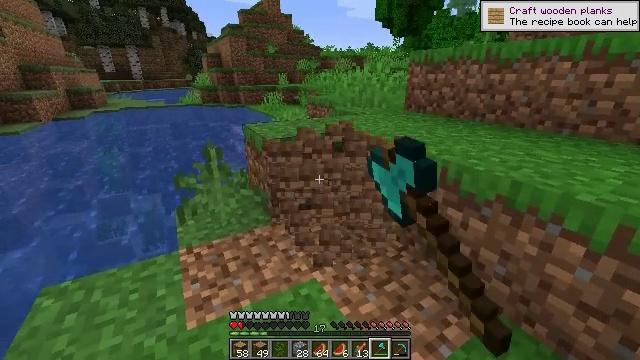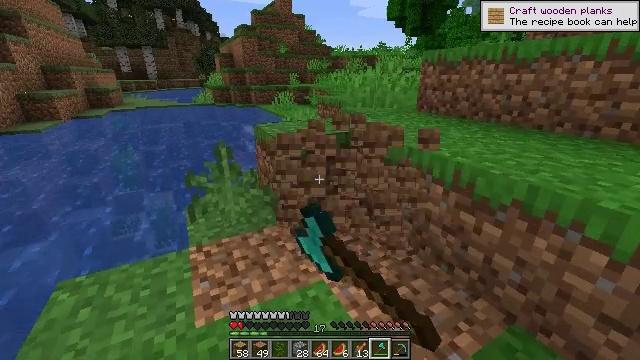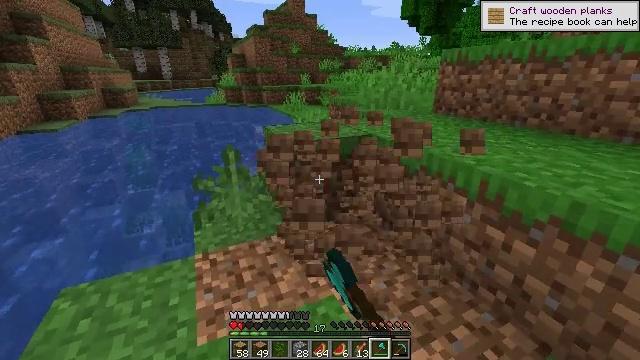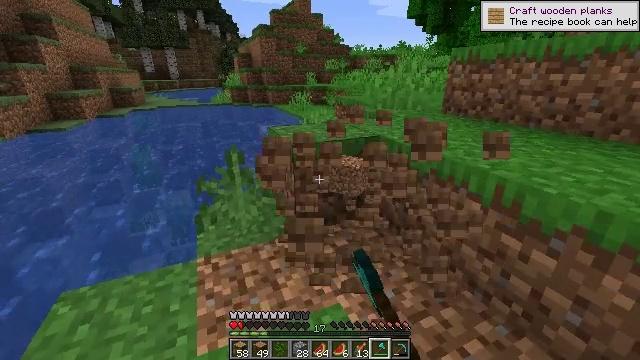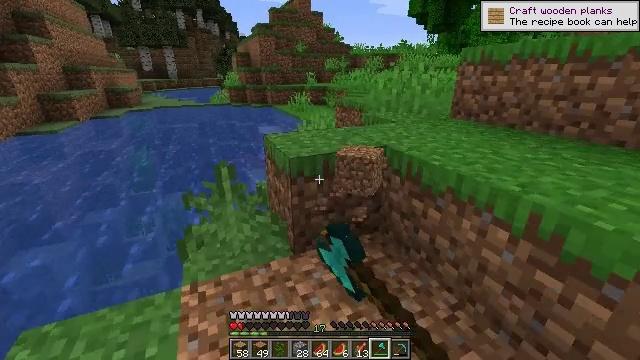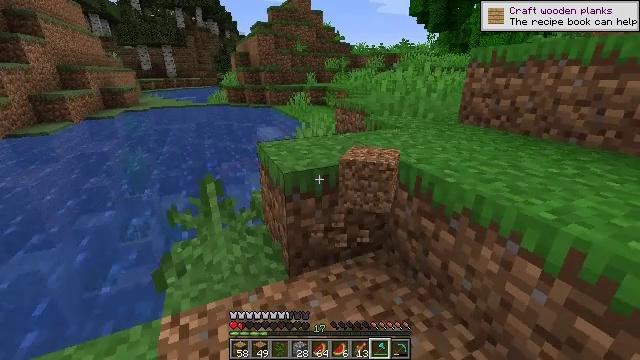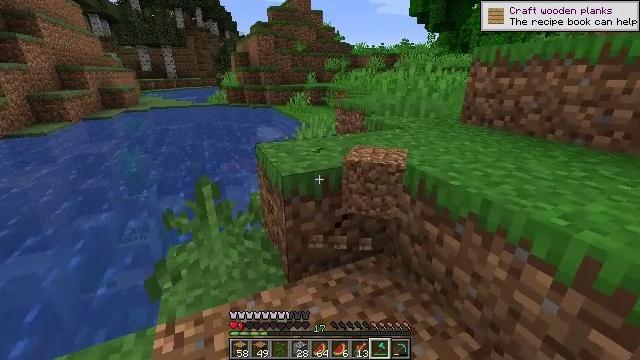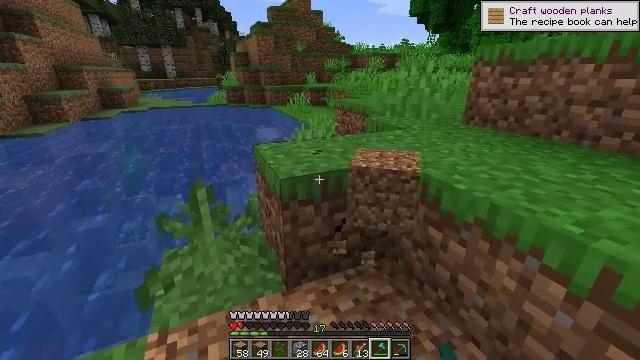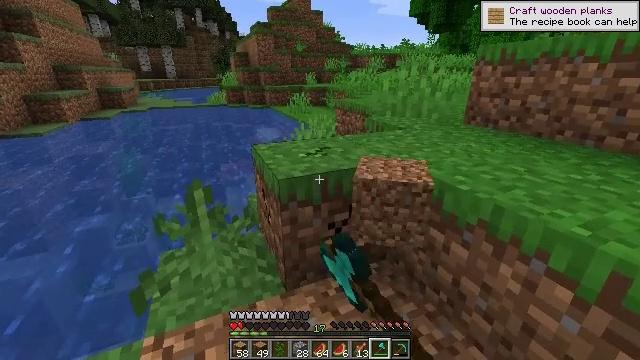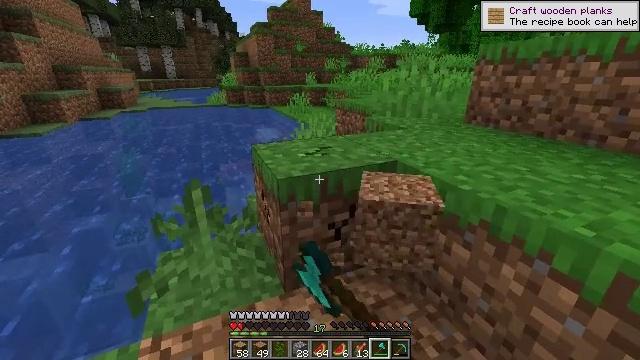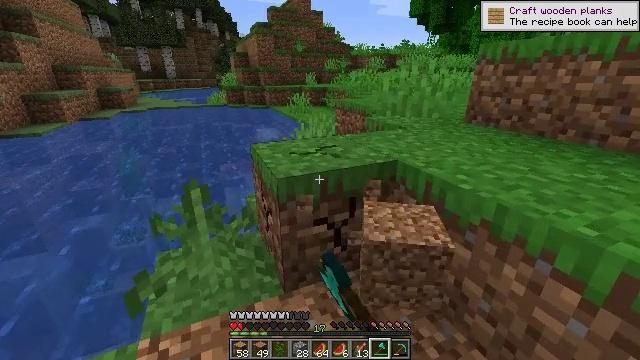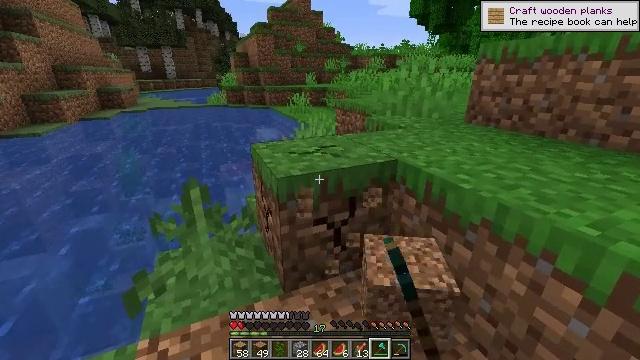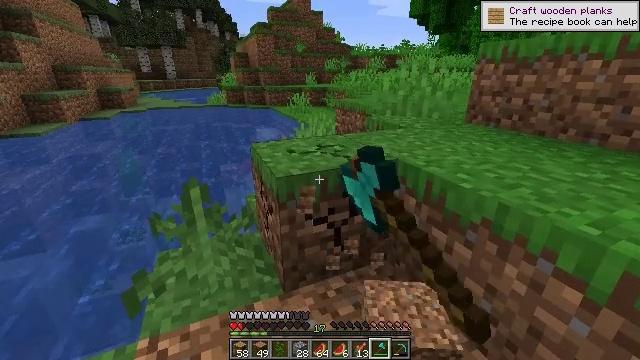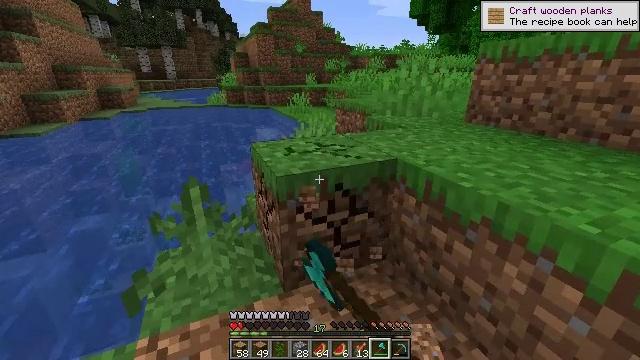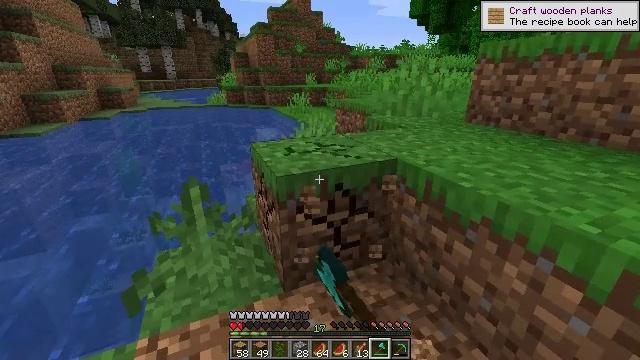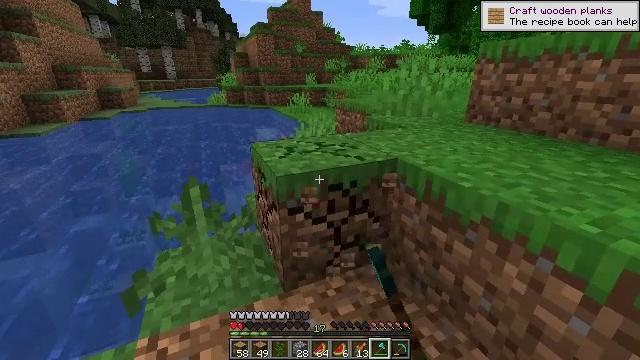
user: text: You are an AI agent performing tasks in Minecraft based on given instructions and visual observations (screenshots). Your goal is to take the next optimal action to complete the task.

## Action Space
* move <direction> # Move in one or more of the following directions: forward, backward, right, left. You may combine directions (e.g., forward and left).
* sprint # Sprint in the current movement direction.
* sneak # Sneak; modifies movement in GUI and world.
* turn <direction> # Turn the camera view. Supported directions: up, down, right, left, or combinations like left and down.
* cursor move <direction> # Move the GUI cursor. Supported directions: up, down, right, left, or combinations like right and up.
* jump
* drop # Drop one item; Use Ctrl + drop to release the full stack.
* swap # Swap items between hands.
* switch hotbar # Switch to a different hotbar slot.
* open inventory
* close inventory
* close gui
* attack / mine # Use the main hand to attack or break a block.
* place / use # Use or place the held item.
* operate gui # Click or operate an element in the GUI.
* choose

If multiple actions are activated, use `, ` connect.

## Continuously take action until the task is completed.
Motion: motion action
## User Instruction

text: Gather grass block for landscaping.
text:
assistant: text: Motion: move forward, turn left, attack / mine
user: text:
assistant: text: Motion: move forward, turn left, attack / mine
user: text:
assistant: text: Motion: move forward, turn left, attack / mine
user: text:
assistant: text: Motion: move forward, attack / mine
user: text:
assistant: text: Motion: move forward, attack / mine
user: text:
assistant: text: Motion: attack / mine
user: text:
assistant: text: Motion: attack / mine
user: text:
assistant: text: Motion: attack / mine
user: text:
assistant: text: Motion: attack / mine
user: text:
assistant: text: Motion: attack / mine
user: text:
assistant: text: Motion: attack / mine
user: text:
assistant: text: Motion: attack / mine
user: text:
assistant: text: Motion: attack / mine
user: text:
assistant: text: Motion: attack / mine
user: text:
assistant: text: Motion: attack / mine
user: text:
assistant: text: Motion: attack / mine
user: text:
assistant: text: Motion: attack / mine
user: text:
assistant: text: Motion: turn right, attack / mine
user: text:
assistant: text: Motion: turn right, attack / mine
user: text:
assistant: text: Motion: attack / mine
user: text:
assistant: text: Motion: attack / mine
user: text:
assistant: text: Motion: attack / mine
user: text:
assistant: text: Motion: attack / mine
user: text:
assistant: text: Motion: attack / mine
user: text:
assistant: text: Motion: attack / mine
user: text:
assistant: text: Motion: turn right, attack / mine
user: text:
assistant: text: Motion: attack / mine